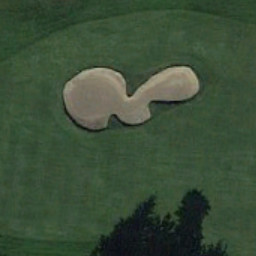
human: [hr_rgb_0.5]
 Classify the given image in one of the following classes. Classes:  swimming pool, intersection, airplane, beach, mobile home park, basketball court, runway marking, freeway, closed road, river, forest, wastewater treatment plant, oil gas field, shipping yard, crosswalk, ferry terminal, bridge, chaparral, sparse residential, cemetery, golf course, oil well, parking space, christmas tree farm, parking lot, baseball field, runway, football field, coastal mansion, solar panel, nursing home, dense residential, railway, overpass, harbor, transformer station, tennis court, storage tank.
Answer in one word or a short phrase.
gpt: golf course